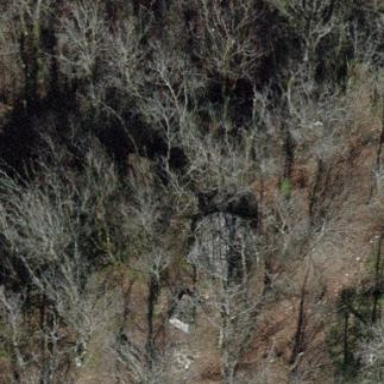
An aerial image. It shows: Military bunker.